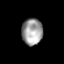
Tissue: prostate
Cell type: T cells
Senescence score: 0.8494
Nuclear area (px): 541
Mean DAPI intensity: 156.97